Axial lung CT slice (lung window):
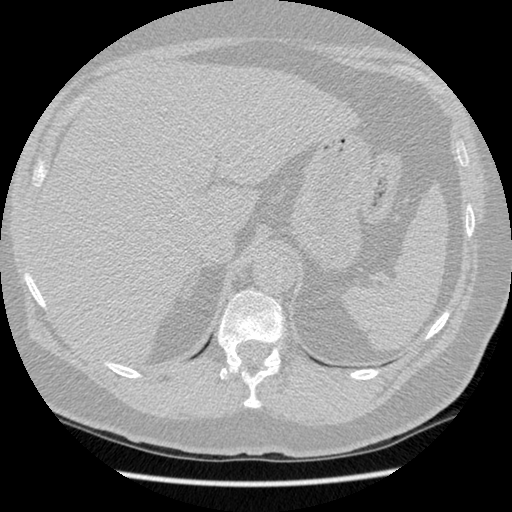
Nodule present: no